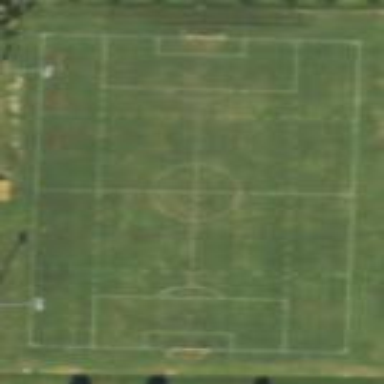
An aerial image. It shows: Soccer pitch for leisure land activities.